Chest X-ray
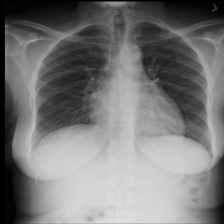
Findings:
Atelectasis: negative
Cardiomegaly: negative
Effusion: negative
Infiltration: positive
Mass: negative
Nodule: negative
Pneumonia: negative
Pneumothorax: negative
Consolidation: negative
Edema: negative
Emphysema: negative
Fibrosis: negative
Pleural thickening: negative
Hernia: negative